高二 · 度量几何学
6. 已知函数 $y=\sin (\omega x+\varphi)(\omega>0,-\pi<\varphi \leqslant \pi)$ 的图象如图 1-5-4 所示, 则 $\varphi=$

图 1-5-4
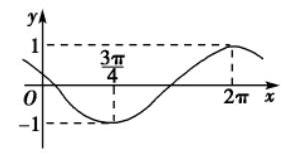
答案: $\frac{9}{10} \pi$
解析: 由题意得 $\frac{T}{2}=2 \pi-\frac{3}{4} \pi$,

$\therefore T=\frac{5}{2} \pi, \omega=\frac{4}{5}$.

又由 $x=\frac{3}{4} \pi$ 时, $y=-1$, 得 $-1=\sin \left(\frac{3}{5} \pi+\varphi\right)$,

$-\frac{2 \pi}{5}<\frac{3}{5} \pi+\varphi<\frac{8}{5} \pi$,

$\therefore \frac{3}{5} \pi+\varphi=\frac{3}{2} \pi$,

$\therefore \varphi=\frac{9}{10} \pi$.

【答案】 $\frac{9}{10} \pi$